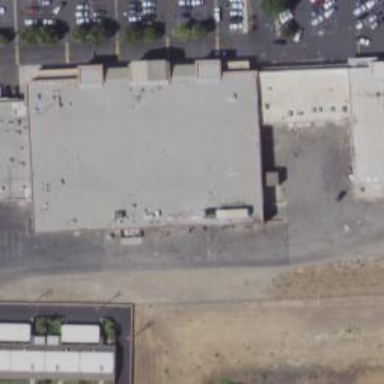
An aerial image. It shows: Building that houses supermarket.